Interaction volume radius: 10 \u00c5
Interaction volume height: 10 \u00c5
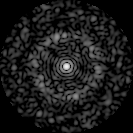
Disorder parameter: 0.8139